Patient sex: M
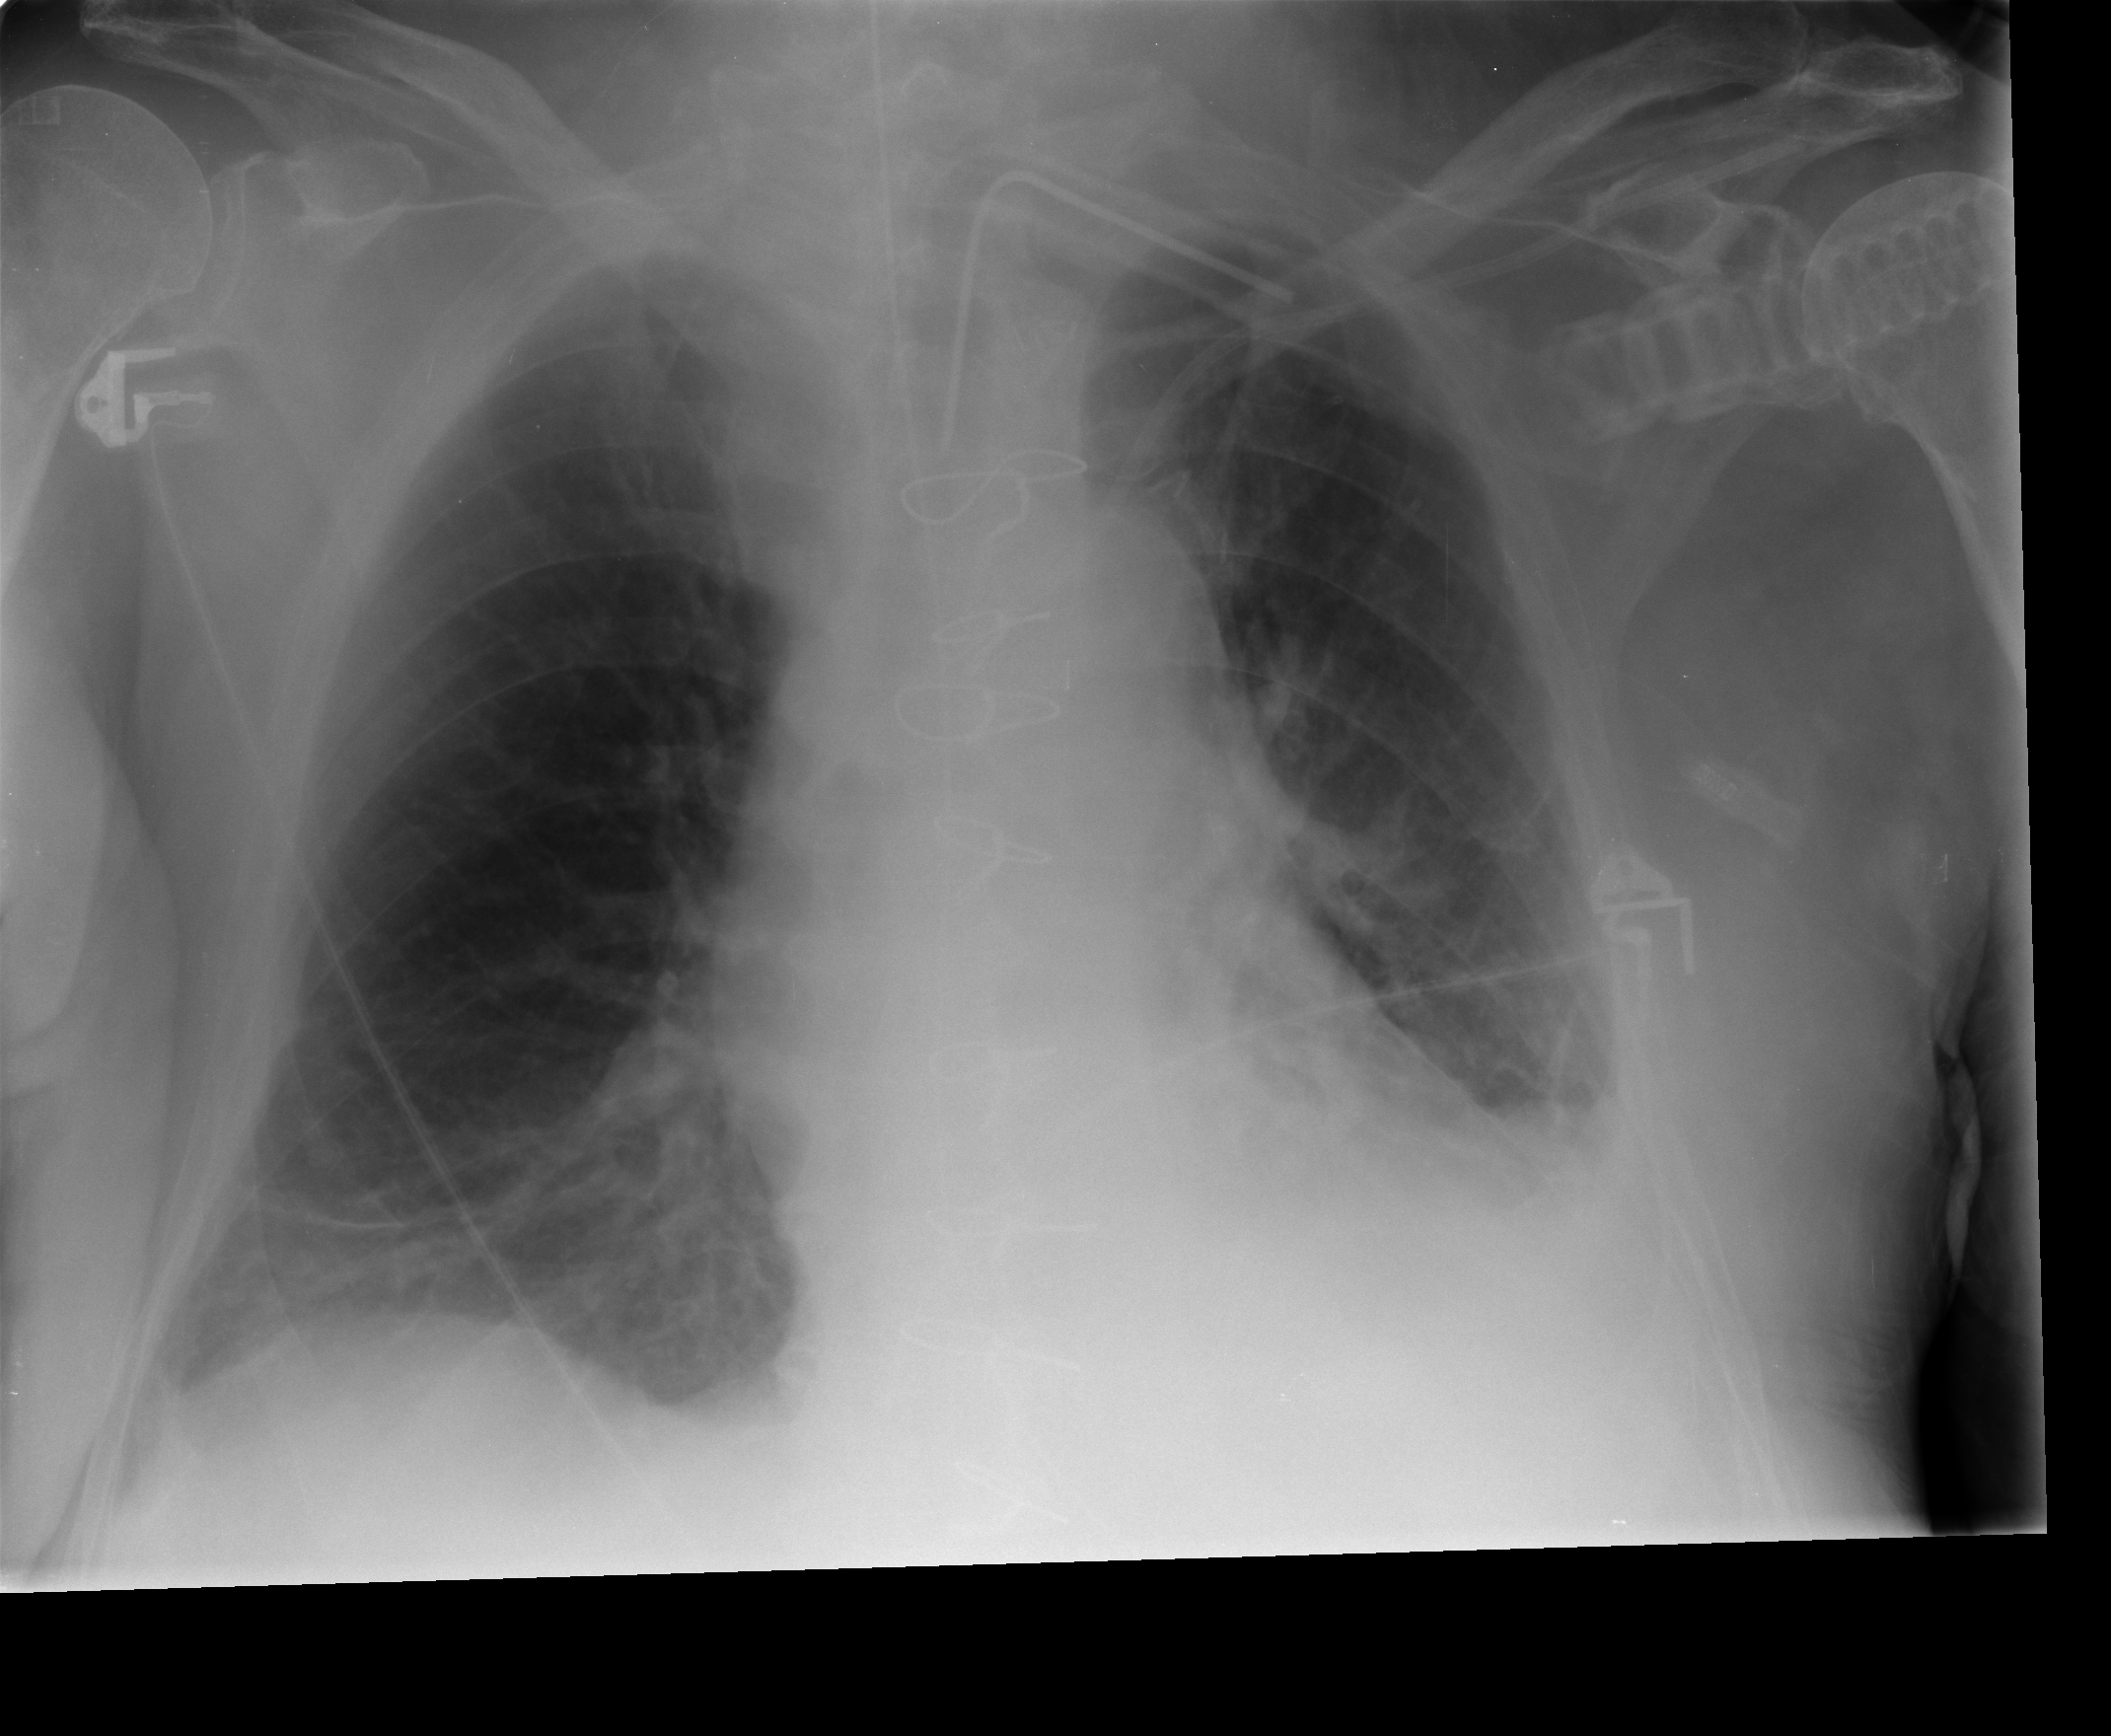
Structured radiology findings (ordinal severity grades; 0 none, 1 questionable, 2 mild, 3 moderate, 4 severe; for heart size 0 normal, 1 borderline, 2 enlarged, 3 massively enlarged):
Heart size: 2
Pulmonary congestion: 1
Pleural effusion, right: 0
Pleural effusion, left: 1
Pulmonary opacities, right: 1
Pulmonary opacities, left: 1
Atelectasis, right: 2
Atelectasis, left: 2